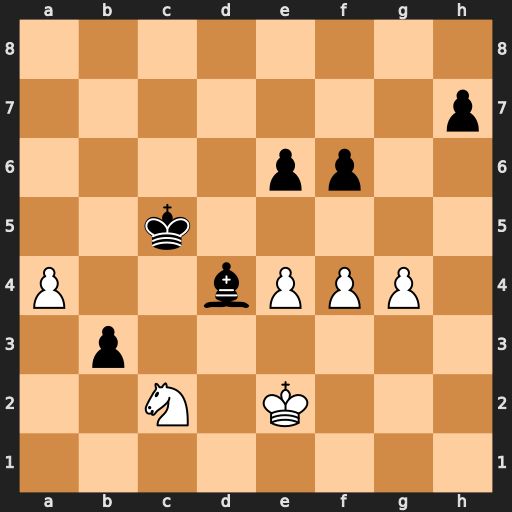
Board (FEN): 8/7p/4pp2/2k5/P2bPPP1/1p6/2N1K3/8
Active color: w
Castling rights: -
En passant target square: -
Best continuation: Nxd4 Kxd4 Kd2 Kxe4 Kc3 Kd5 Kxb3